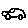
Label: car